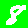
Digit: 8